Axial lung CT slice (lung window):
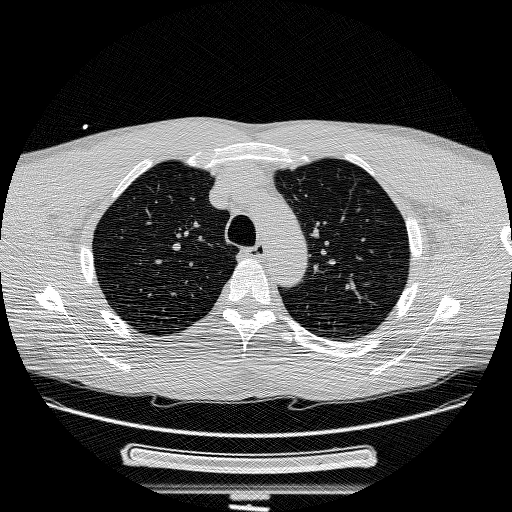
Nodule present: no